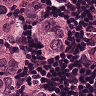
Metastatic tissue present: yes